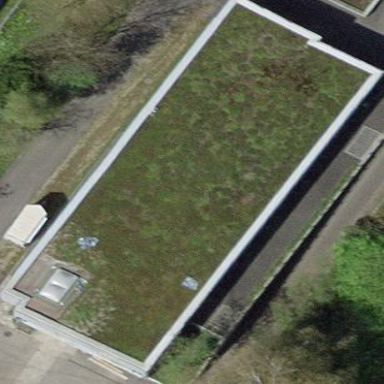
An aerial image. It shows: Industrial building with flat roof covered in grass.